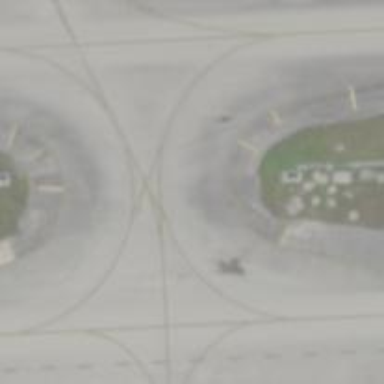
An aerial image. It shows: View of taxiway at the airport.